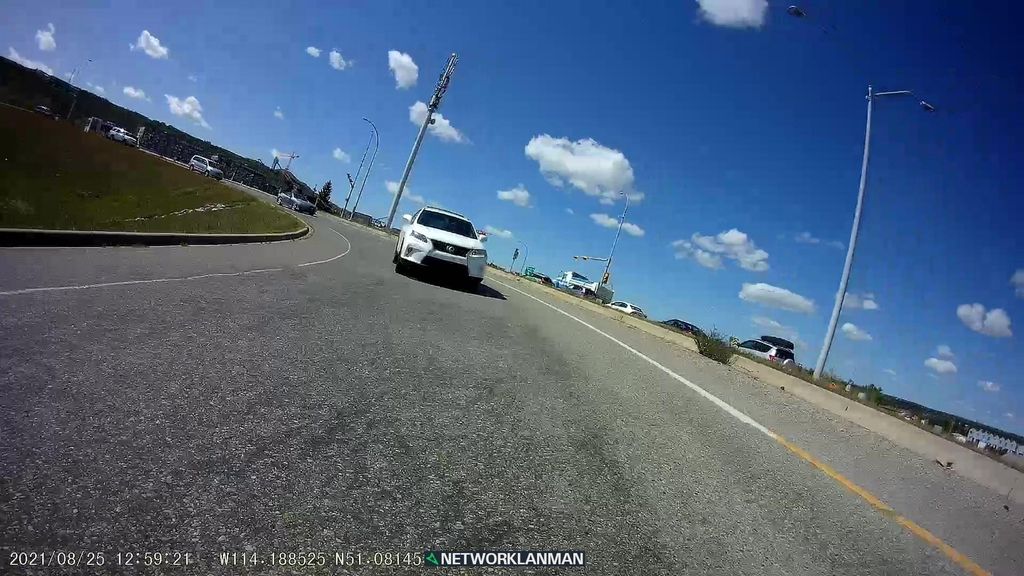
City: calgary